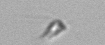
Label: Calciopappus